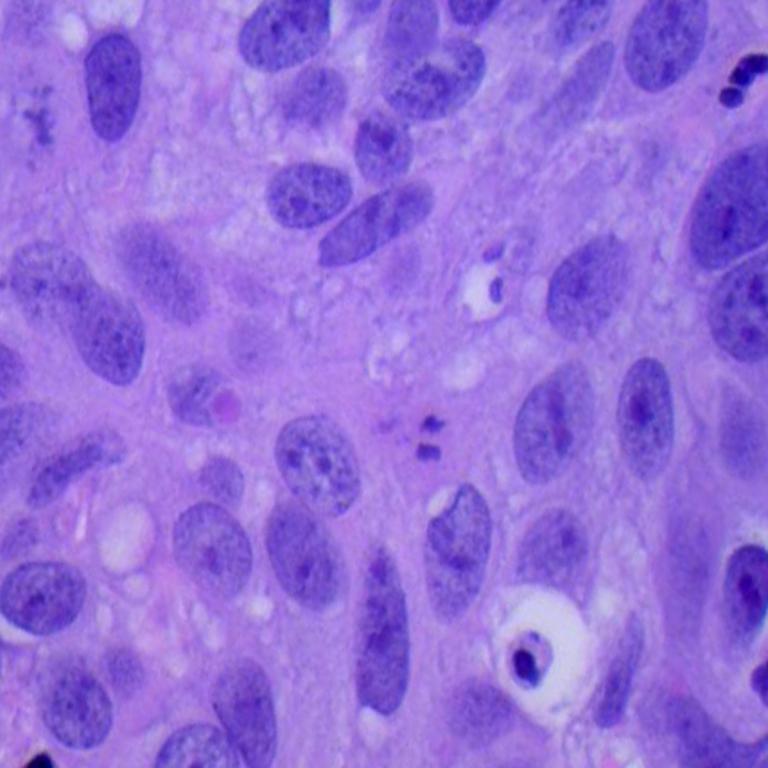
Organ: lung
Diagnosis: squamous carcinomas